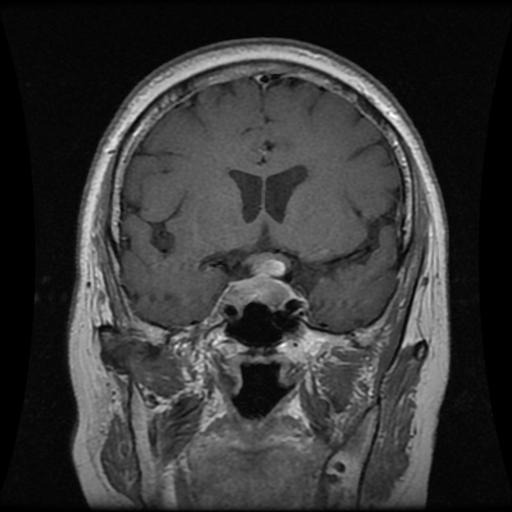
Label: pituitary